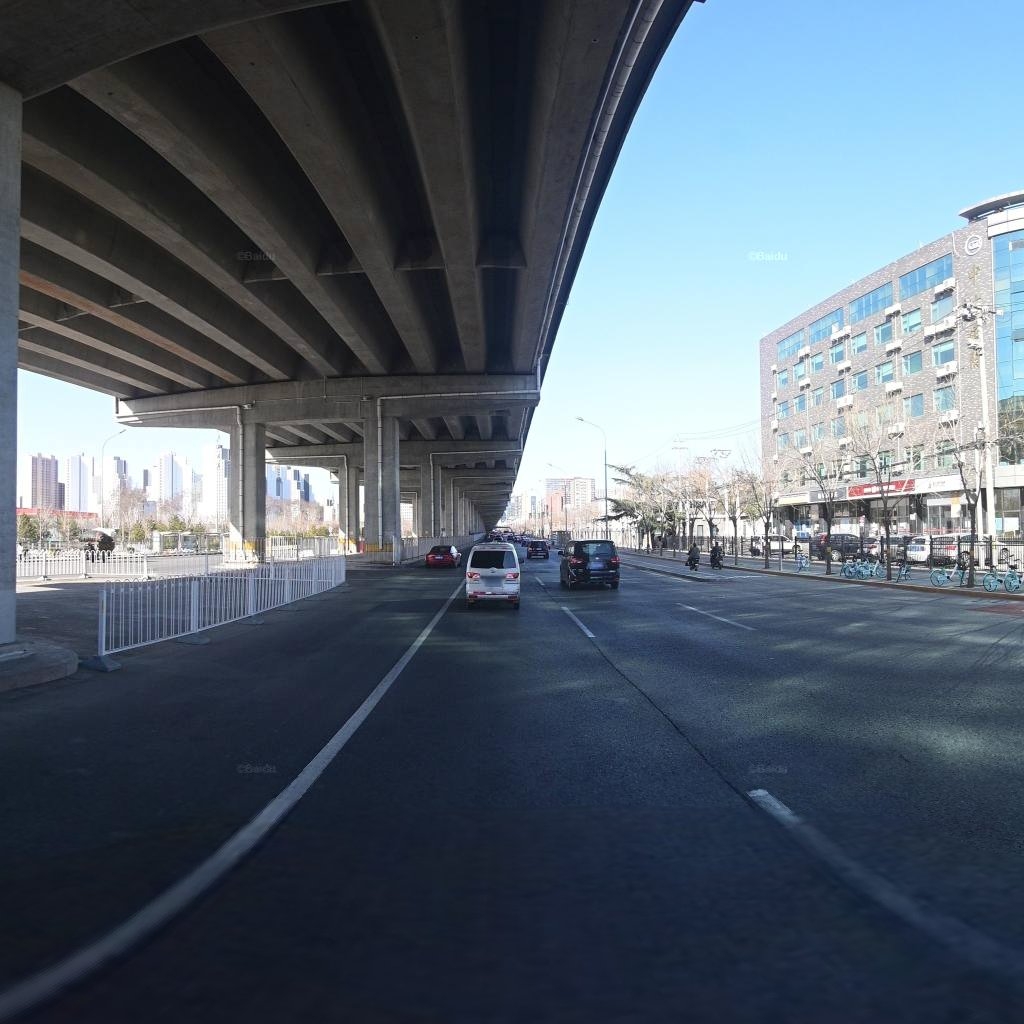
Region: Chaoyang
Road damage annotations: longitudinal crack